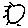
Label: sun